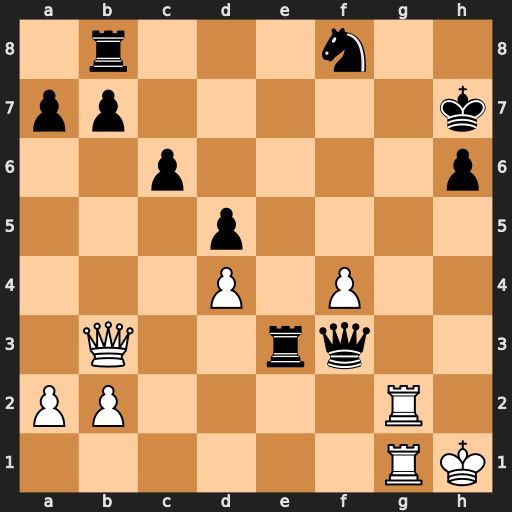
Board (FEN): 1r3n2/pp5k/2p4p/3p4/3P1P2/1Q2rq2/PP4R1/6RK
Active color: w
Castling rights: -
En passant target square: -
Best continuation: Qxe3 Qh5+ Rh2